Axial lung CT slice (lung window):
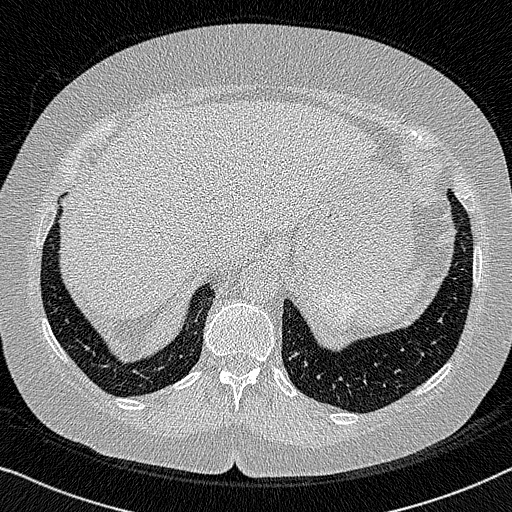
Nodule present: no